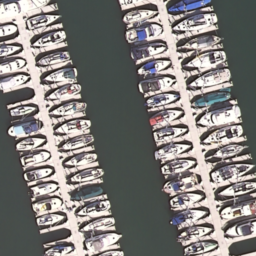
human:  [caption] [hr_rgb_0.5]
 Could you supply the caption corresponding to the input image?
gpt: Lots of boats docked at the harbor and the water is deep blue .

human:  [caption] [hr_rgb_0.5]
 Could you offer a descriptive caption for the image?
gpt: Many boats docked in lines at the harbor and the water is deep blue .

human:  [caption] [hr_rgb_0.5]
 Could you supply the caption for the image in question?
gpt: Many boats docked in lines at the harbor and some positions are free .

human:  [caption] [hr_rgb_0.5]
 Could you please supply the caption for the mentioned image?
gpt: Lots of boats docked in lines at the harbor .

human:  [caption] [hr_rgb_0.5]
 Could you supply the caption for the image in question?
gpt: Lots of boats docked neatly at the harbor and the boats are closed to each other .